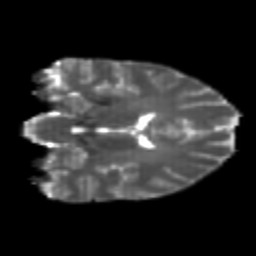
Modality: T2w
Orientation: coronal
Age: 23
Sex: female
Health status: healthy
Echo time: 0.074 s